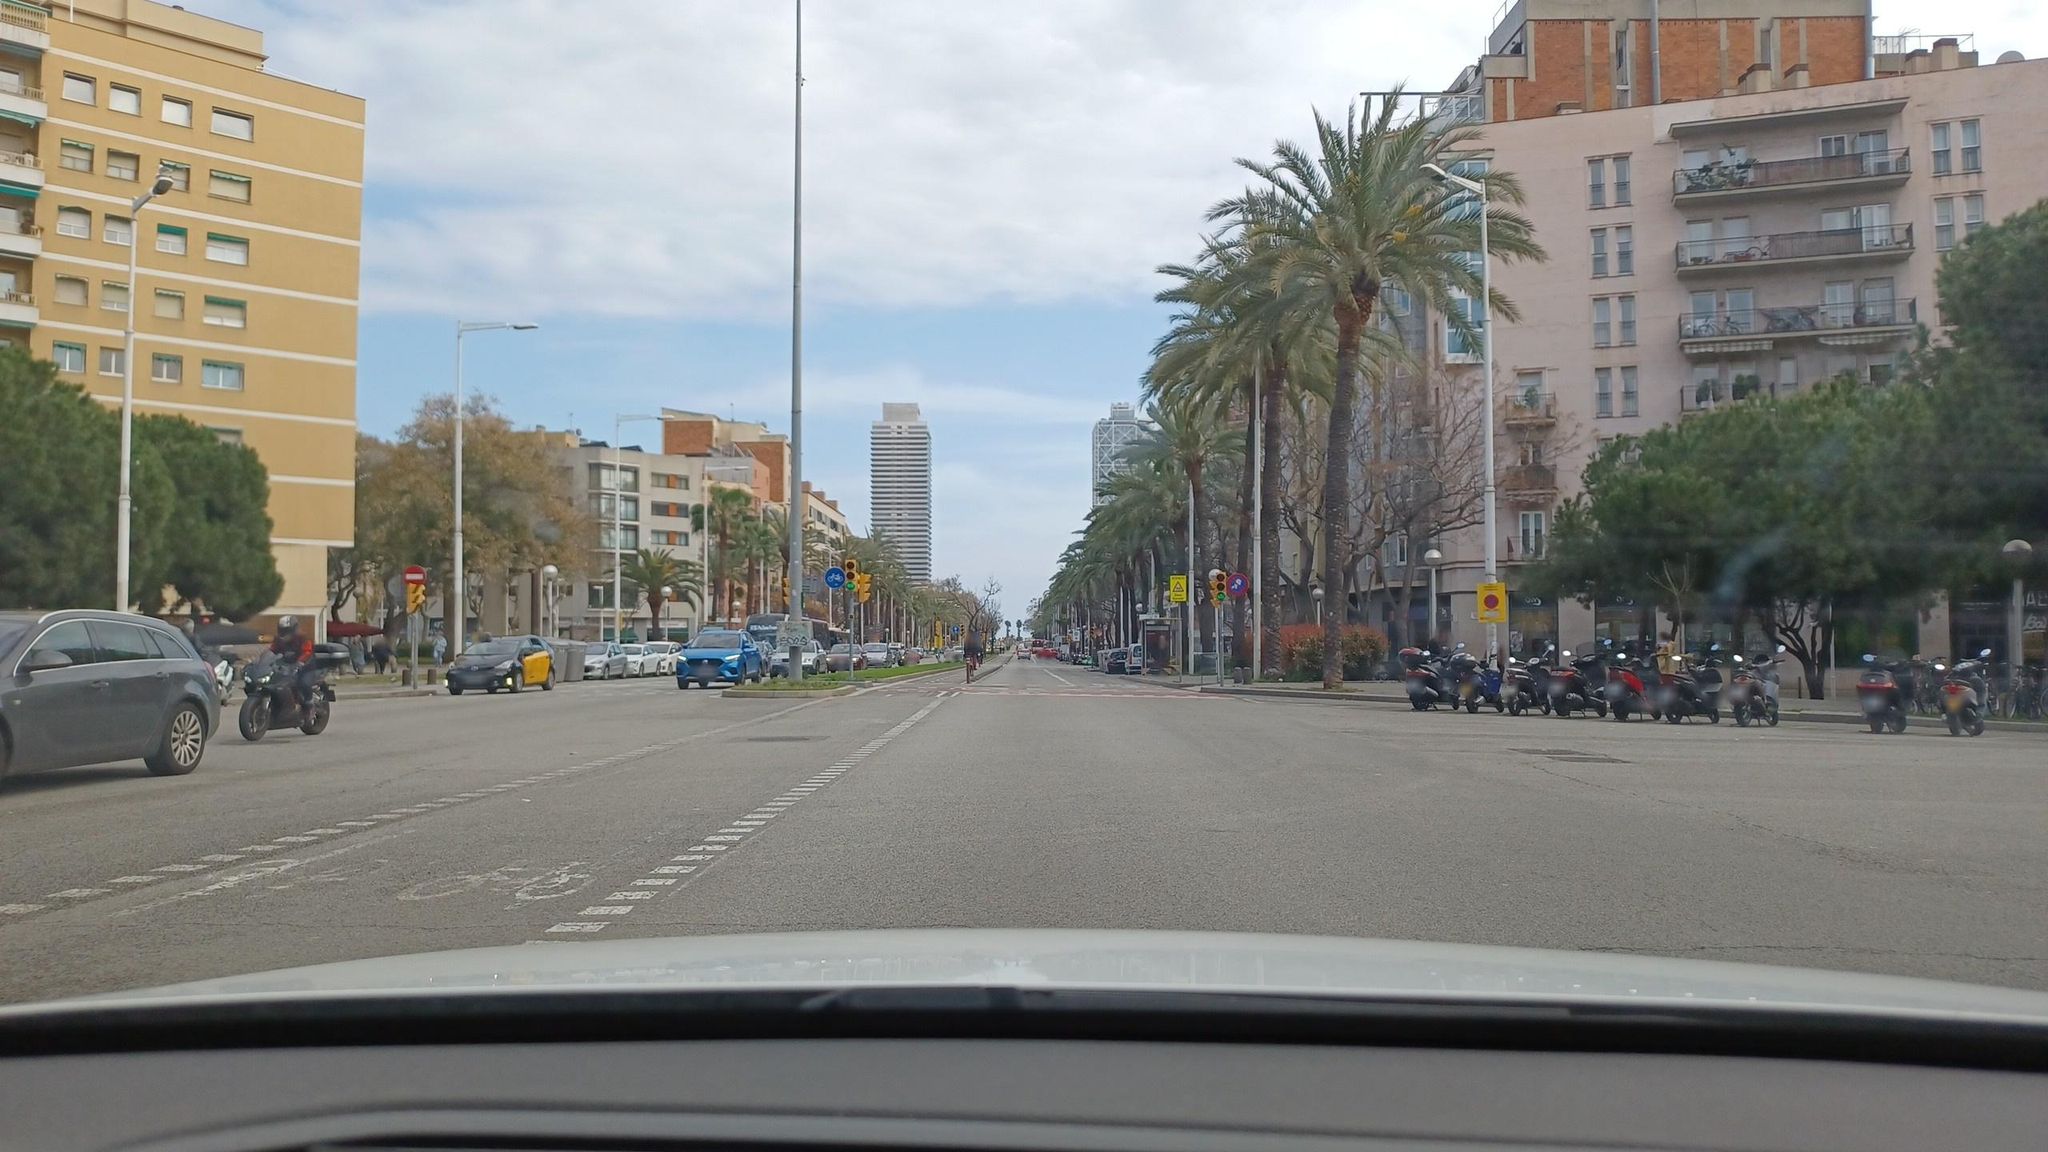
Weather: cloudy
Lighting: day
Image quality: good
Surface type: driving surface
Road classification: cycleway
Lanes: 2
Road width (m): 2
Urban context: urban centre
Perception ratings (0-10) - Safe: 4.25, Lively: 7.63, Beautiful: 3.91, Boring: 2.65, Depressing: 7.38, Wealthy: 4.38